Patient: sex F, age 73
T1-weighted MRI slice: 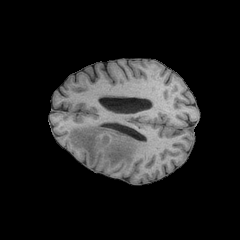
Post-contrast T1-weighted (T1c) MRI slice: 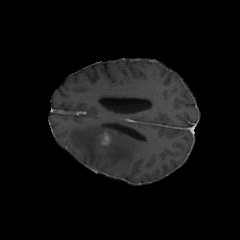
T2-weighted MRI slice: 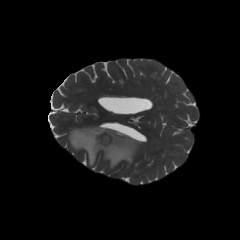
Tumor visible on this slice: yes
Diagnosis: Glioblastoma, IDH-wildtype
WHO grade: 4